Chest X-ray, PA view. Patient: 37 years old, sex M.
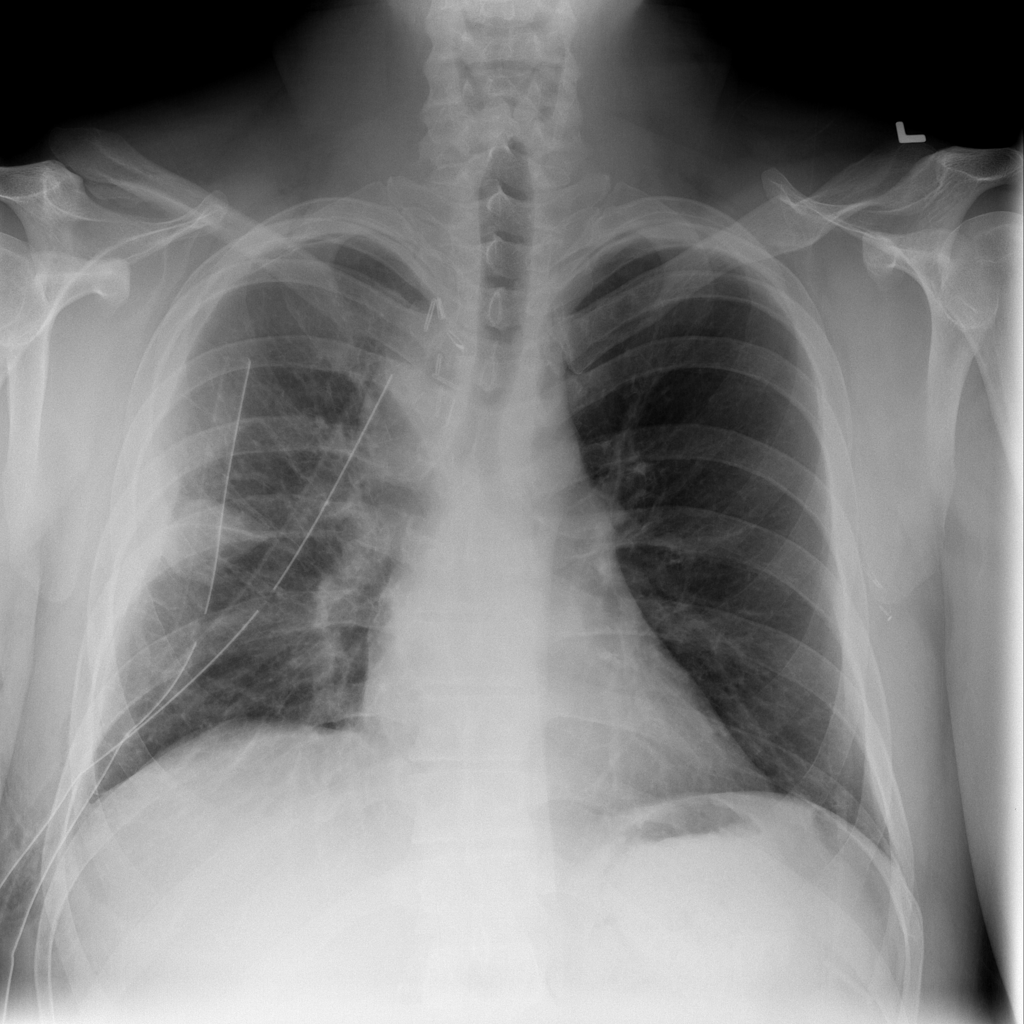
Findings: Mass, Pneumothorax